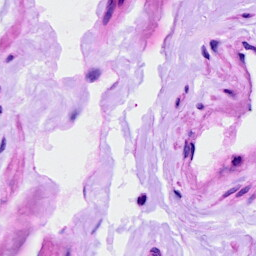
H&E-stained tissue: Ovarian